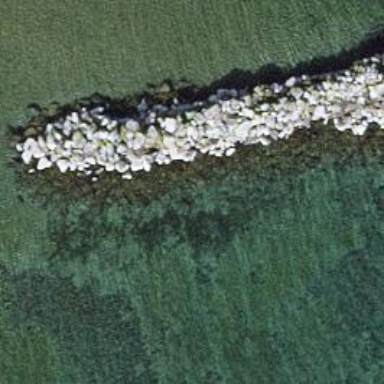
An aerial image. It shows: Breakwater structure.